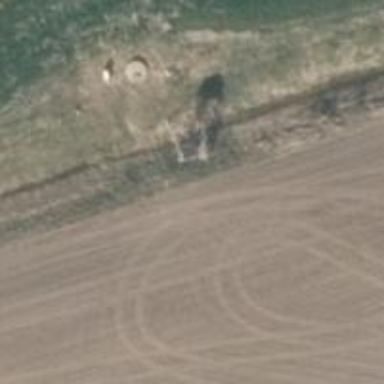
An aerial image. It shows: Hunting stand.